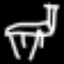
Label: chair